Question: '''
const con = mysql.createConnection({
host: "localhost",
user: "root",
password: "anujsingh",
database: "test",
});
con.connect(function (err) {
if (err) throw err;
console.log("Connected!");
});
const selectCountries = async () => {
let sql = "SELECT countries.* FROM countries";
try {
let result = await con.query(sql);
console.log(result);
} catch (err) {
console.log(err);
}
};
selectCountries();
'''
Attached screenshot of console, I am not getting what exactly I am getting, I want to call a function where I am consoling and send that data to a function which make insert queries based on that data.

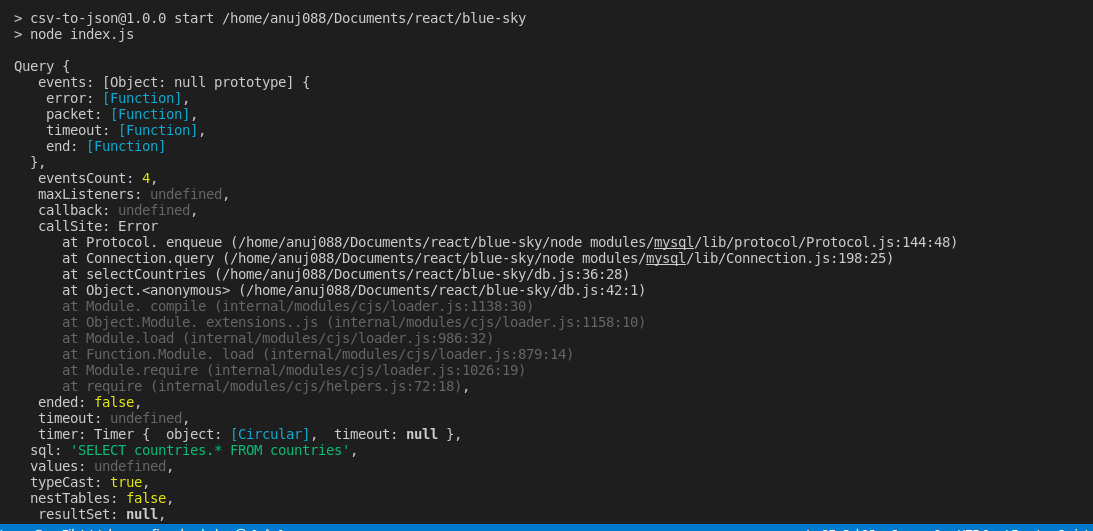
Answer: You can not use 'con.query' in such a way as it returns a function with more than just results. You also do not need to call 'con.connect()' - it is implicit with every '.query()'
The following should work for you. I've included additional functions to illustrate the async nature of the approach.
'''
var mysql = require('mysql');
var connection = mysql.createConnection({
host: process.env.HOST || '127.0.0.1',
user: process.env.USER || 'local_user',
password: process.env.PASSWORD || 'local_password',
database: process.env.NAME || 'local_database'
});
const do_thing_one = async (payload) => {
return new Promise((resolve, reject) => {
payload.one = 'thing one';
resolve(payload)
});
};
const selectCountries = async (payload) => {
return new Promise((resolve, reject) => {
connection.query('SELECT countries.* FROM countries', function (error, results, fields) {
if (error) reject(error);
payload.countries = results
resolve(payload);
});
});
};
const do_thing_three = async (payload) => {
return new Promise((resolve, reject) => {
payload.three = 'thing three'
resolve(payload)
});
};
const execute = async () => {
let payload = {}
await do_thing_one(payload)
await selectCountries(payload)
await do_thing_three(payload)
console.log(payload);
}
execute();
'''
'''
{
one: 'thing one',
countries: [
RowDataPacket { id: 1, name: 'Brazil' },
RowDataPacket { id: 2, name: 'China' },
RowDataPacket { id: 3, name: 'Japan' }
],
three: 'thing three'
}
'''